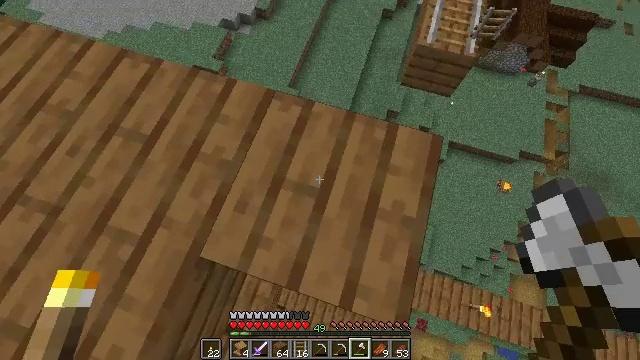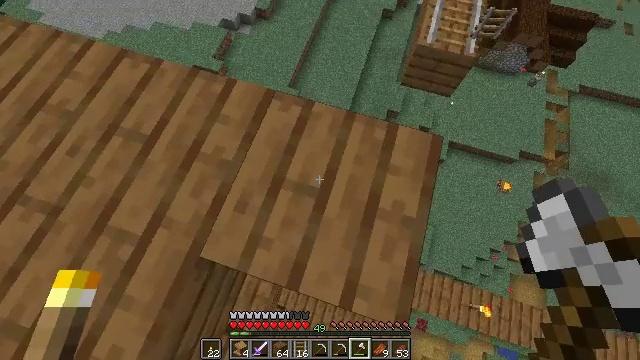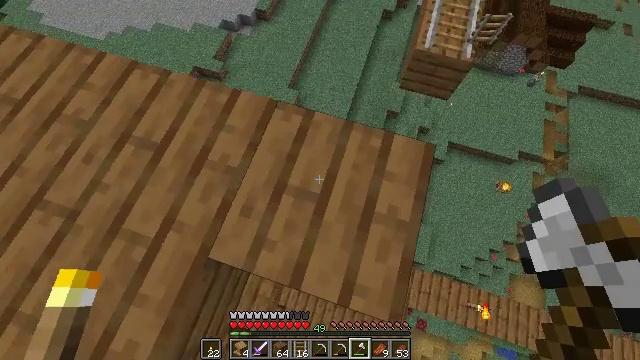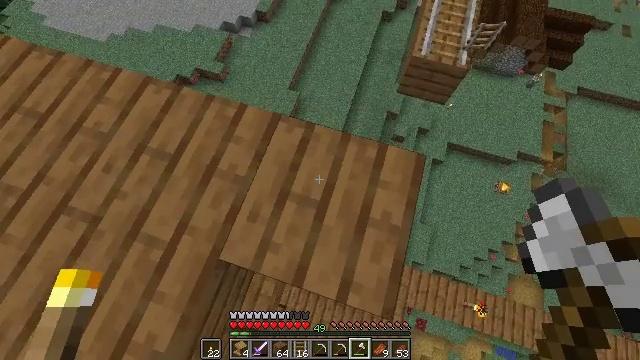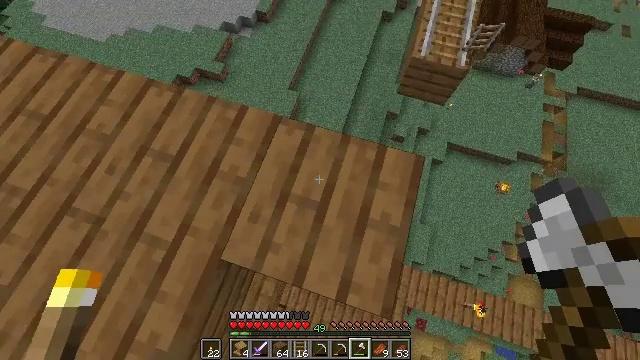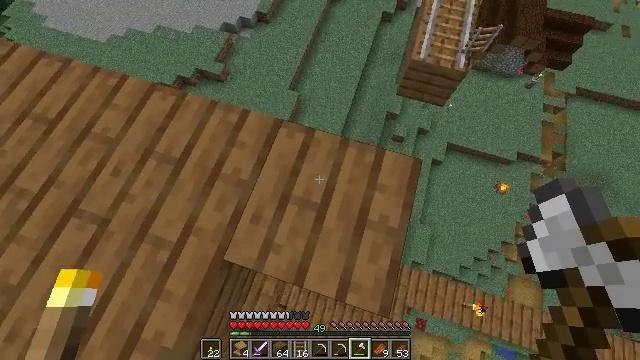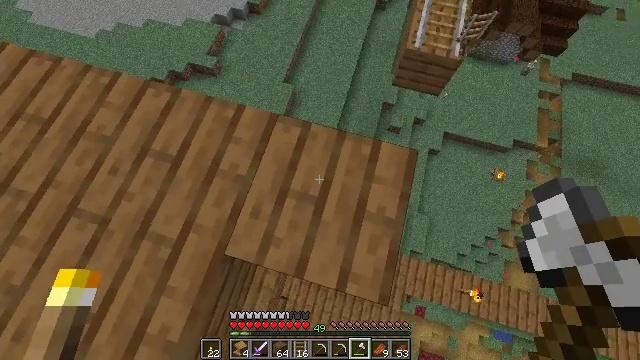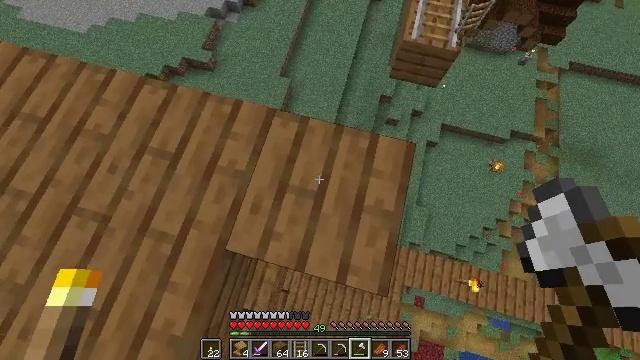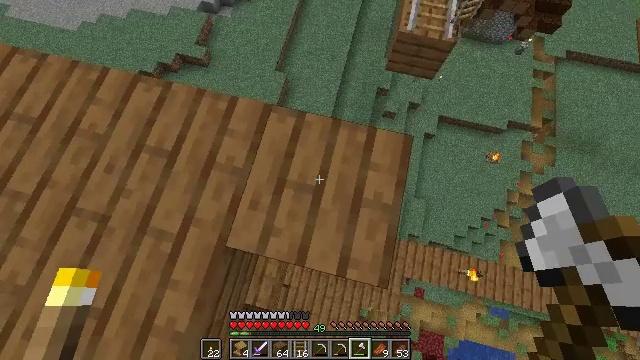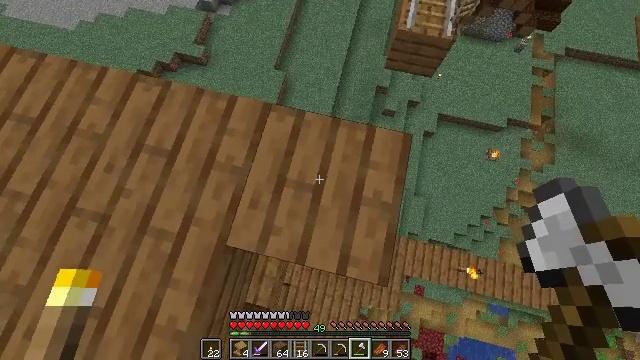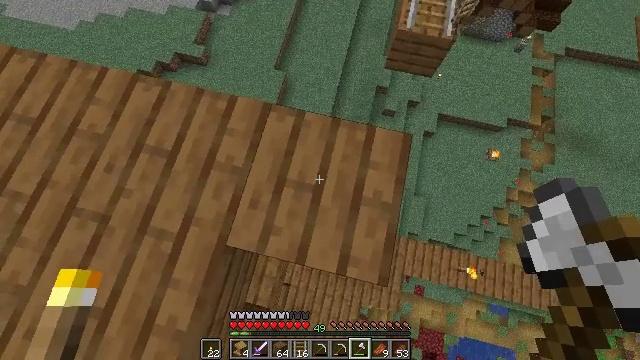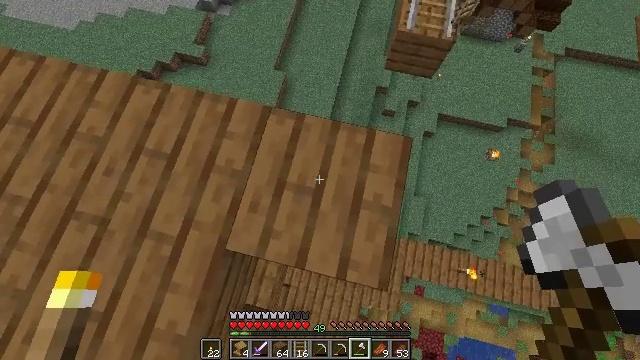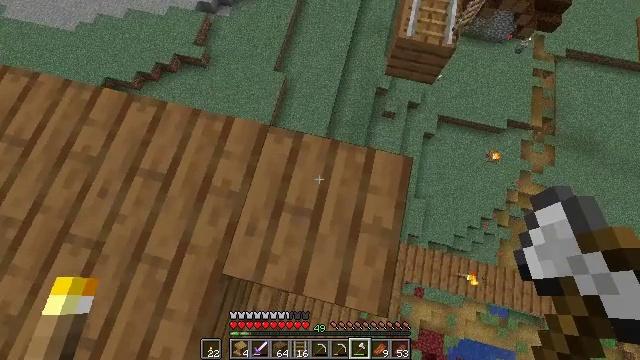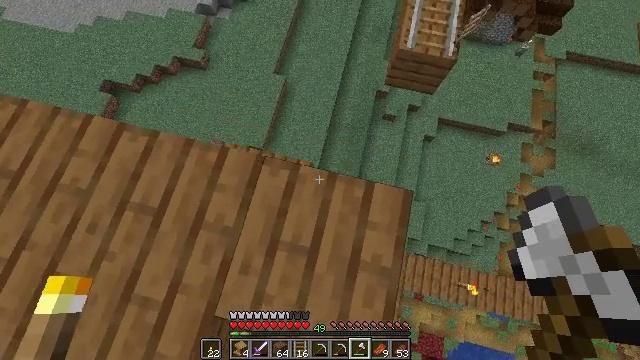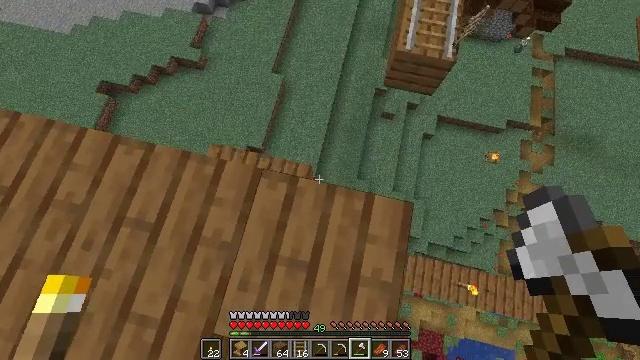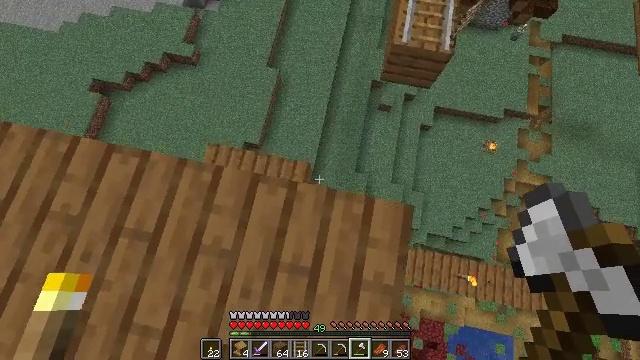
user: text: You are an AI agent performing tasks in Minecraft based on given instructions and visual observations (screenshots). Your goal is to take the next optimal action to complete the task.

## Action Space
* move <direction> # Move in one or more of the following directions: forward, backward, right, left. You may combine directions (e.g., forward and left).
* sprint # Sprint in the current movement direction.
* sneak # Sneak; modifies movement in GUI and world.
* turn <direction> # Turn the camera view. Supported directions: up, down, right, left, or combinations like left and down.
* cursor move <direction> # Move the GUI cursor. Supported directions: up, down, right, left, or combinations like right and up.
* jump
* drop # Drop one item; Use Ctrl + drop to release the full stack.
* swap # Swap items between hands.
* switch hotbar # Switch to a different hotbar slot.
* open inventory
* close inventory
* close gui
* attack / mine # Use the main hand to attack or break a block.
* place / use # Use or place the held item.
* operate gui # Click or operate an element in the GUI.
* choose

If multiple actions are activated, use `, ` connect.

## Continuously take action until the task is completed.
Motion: motion action
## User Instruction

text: Attack the spruce planks to recycle them.
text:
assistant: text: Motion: no_op
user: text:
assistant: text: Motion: no_op
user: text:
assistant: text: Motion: no_op
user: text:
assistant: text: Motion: no_op
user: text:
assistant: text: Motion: no_op
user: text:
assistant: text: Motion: turn right and down
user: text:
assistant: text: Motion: turn right and down
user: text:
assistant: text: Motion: turn right and down
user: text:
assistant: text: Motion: no_op
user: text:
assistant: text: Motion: no_op
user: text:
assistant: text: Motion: move forward
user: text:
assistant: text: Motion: move forward
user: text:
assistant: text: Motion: move forward
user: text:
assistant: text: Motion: no_op
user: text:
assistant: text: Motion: turn right and down
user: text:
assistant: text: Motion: turn right and down
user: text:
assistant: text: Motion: turn right and down
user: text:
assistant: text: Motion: no_op
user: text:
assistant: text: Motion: no_op
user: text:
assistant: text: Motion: no_op
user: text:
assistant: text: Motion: no_op
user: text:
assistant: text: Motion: no_op
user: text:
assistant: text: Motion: turn left and down
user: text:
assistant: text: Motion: turn left and up
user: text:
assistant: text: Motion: turn left and up
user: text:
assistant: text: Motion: turn left
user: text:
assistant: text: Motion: no_op
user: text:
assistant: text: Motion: move forward
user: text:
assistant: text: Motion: move forward
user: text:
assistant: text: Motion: move forward